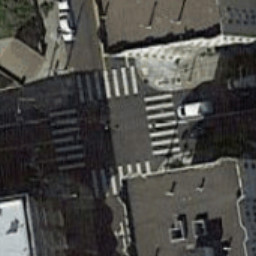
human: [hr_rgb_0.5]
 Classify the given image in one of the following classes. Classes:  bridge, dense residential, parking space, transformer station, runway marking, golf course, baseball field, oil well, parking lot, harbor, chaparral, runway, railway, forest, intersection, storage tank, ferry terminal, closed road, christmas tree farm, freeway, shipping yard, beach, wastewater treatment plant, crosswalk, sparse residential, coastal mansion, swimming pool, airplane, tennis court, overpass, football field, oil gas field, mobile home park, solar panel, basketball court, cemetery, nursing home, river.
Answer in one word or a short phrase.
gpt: crosswalk